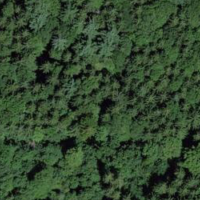
EUNIS habitat code: 41
Species observed at this site:
Lehmannia marginata